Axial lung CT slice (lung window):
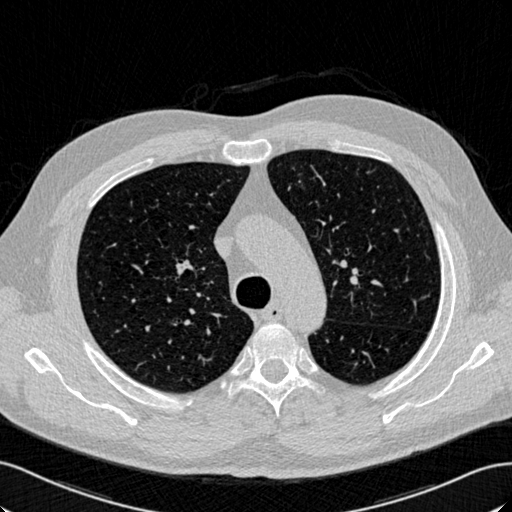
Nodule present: no